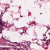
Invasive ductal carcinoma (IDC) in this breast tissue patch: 1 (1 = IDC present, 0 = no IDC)